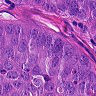
Metastatic tissue present: yes